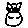
Label: cat